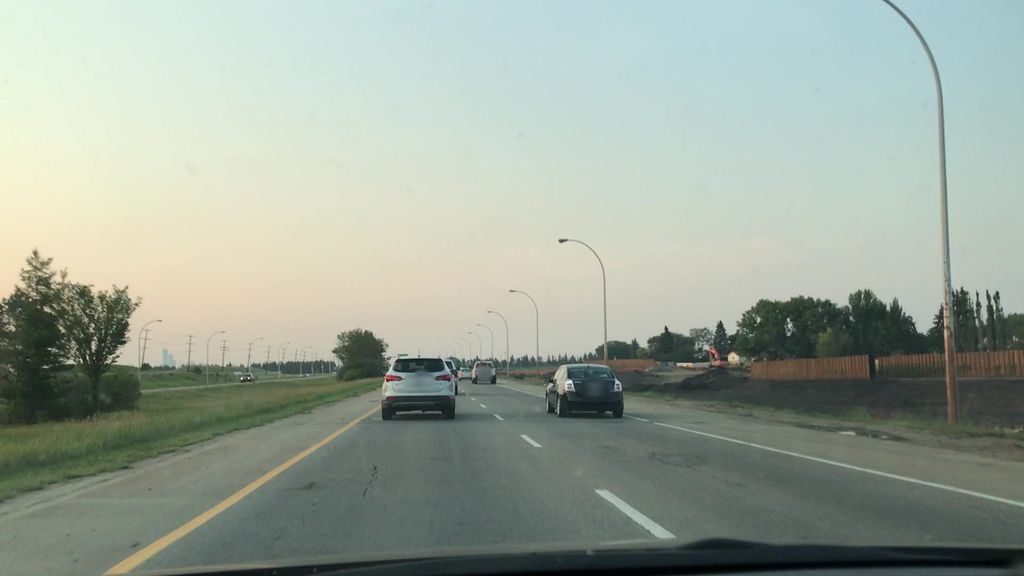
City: edmonton